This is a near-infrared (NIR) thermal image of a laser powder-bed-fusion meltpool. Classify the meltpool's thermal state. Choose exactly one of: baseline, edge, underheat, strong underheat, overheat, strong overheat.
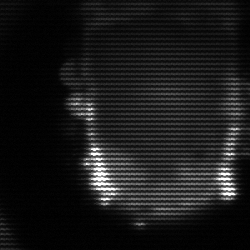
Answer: baseline